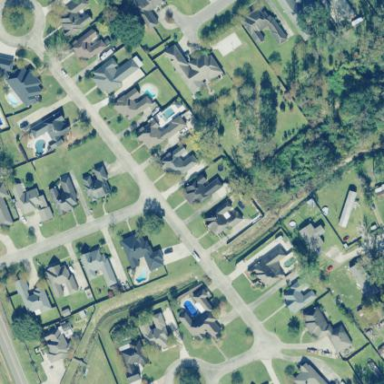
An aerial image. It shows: Rural residential neighborhood.